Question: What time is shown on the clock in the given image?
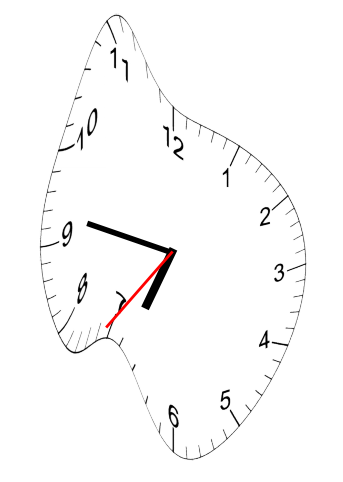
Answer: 06:46:36